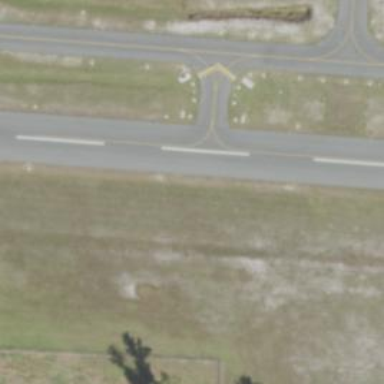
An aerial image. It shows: Image of taxiway at airport.